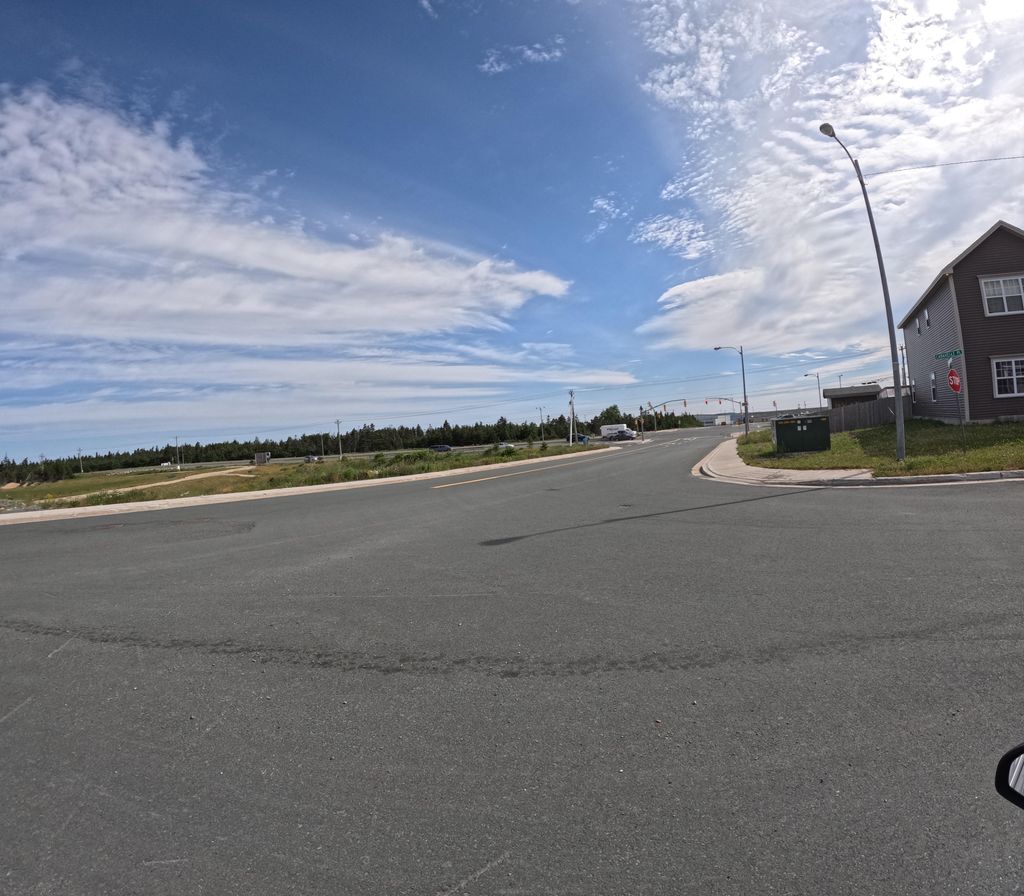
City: st_johns